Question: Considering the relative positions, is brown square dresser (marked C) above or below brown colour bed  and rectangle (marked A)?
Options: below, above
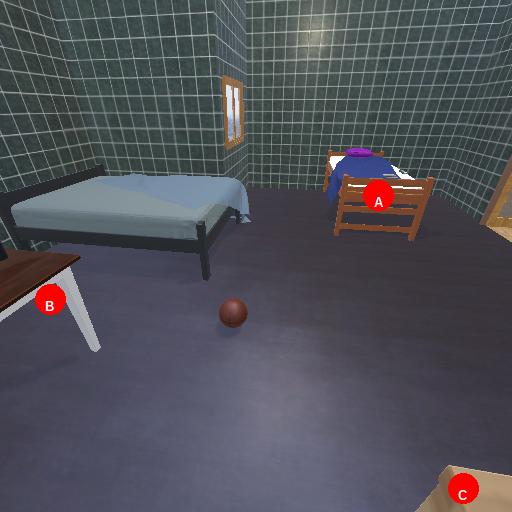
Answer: below